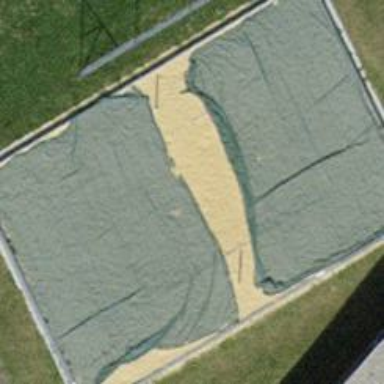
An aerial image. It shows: Sandy pitch designated for beach volleyball.